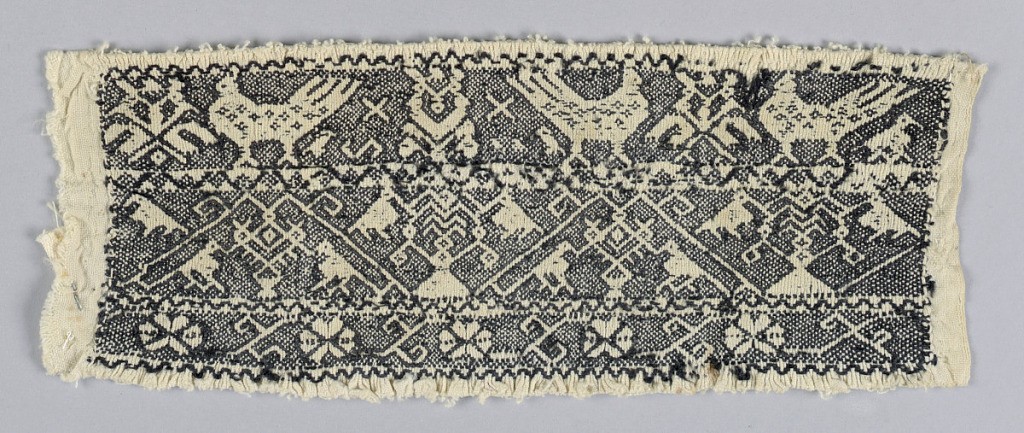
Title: Textile
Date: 19th century
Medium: silk embroidery on linen foundation Technique: embroidery and smocking on plain weave
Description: Smocking in black silk on natural linen with three pattern bands: chickens and flowers, birds in a floral vine, and a floral vine.